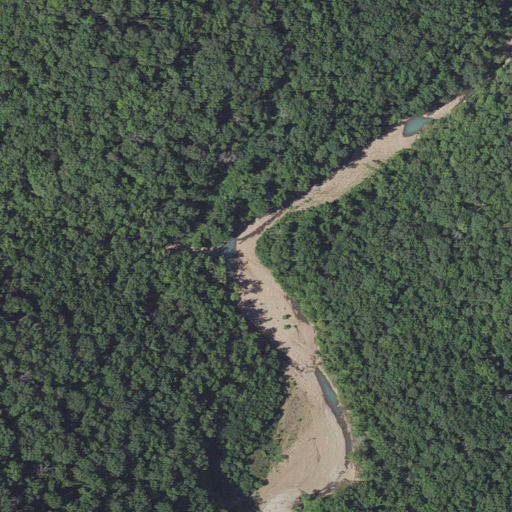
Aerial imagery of valley in Arkansas named Wells Hollow containing deciduous forest and pasture